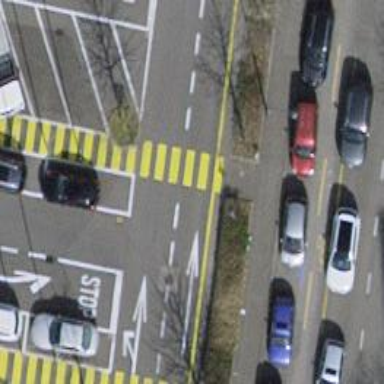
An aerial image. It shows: Uncontrolled zebra crossing on the road.